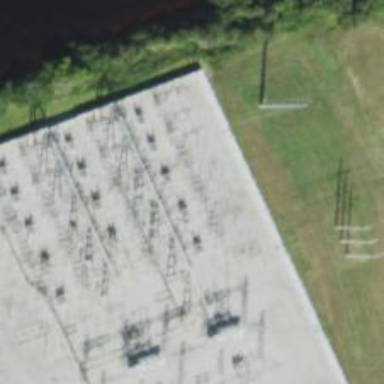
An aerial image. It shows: Power tower.